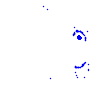
Particle: pion